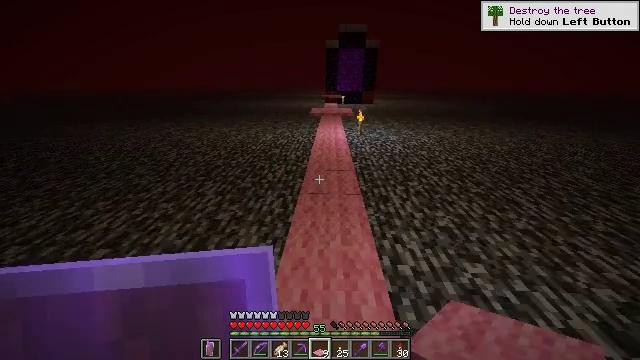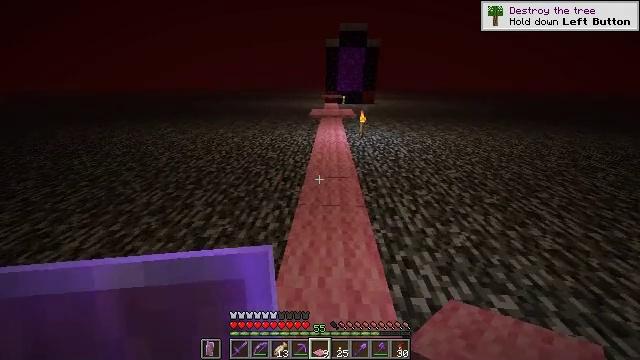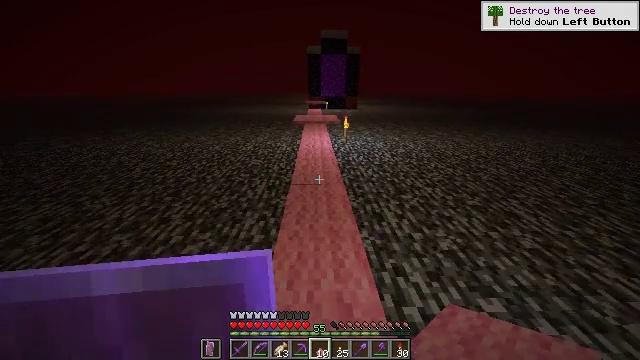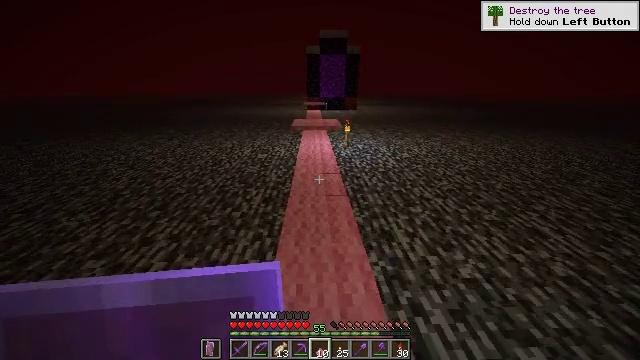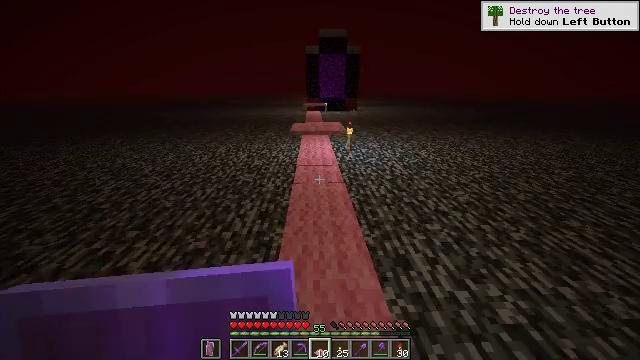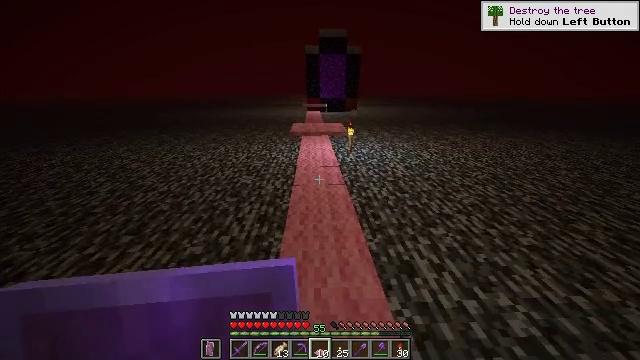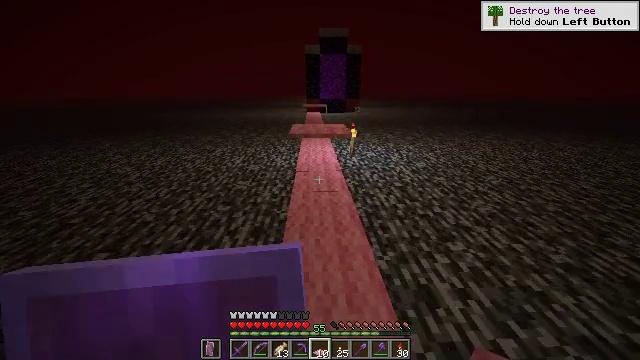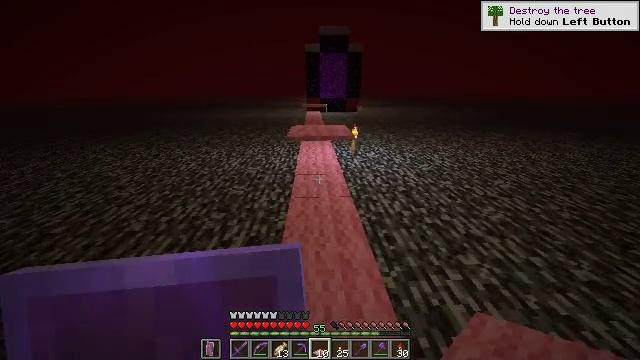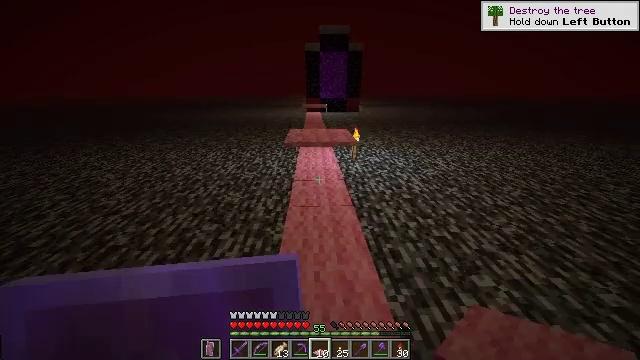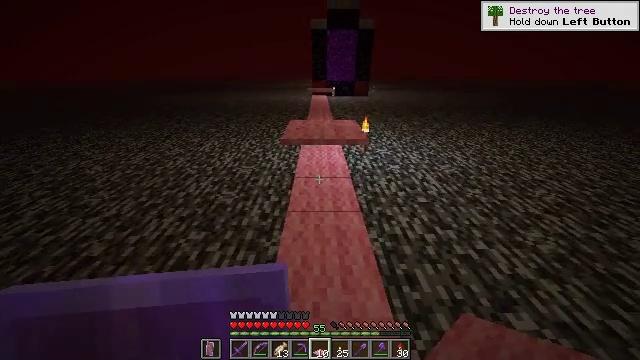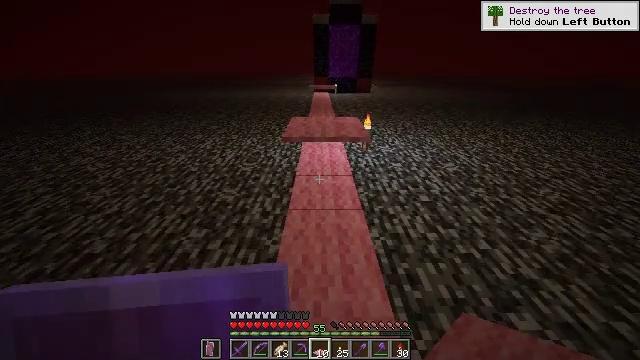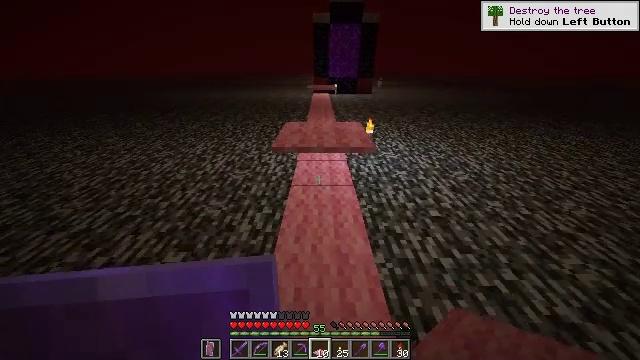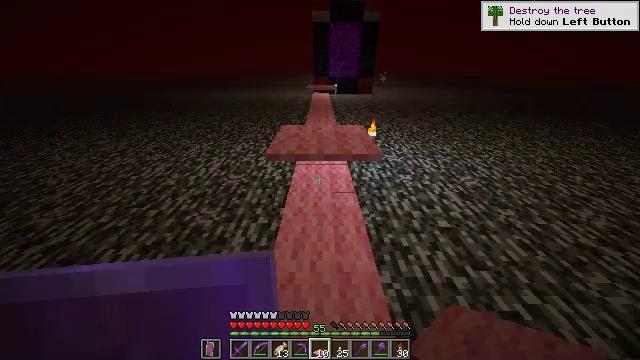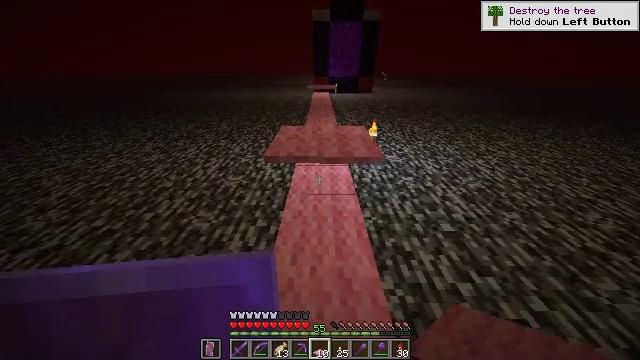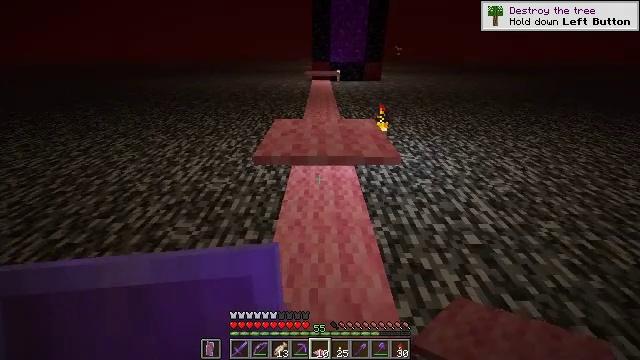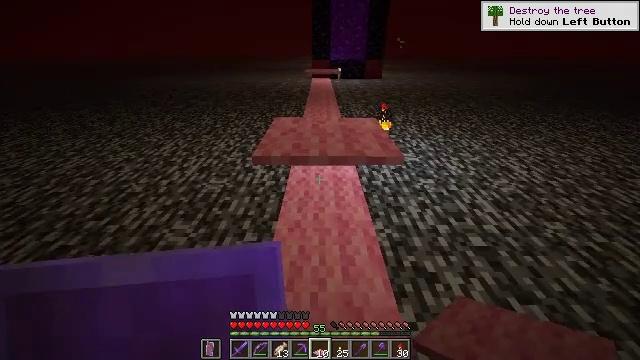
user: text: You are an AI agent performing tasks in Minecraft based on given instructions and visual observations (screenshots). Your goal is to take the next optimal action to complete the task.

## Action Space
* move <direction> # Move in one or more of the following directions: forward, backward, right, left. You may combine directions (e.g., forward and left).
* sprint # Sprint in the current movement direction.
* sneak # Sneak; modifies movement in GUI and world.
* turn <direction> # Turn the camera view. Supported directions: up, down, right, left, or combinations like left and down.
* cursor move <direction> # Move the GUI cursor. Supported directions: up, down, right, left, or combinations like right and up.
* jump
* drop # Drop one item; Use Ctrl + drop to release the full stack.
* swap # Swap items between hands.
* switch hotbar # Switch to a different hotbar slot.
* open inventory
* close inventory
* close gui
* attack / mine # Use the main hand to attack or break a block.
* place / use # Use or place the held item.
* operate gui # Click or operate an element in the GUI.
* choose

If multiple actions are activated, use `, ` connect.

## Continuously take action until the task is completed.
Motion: motion action
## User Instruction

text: mine block pink carpet
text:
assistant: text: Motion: move forward, sprint
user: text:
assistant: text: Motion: move forward, sprint, turn right and up
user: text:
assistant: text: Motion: move forward, sprint
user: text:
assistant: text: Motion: move forward, sprint
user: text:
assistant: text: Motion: move forward, sprint
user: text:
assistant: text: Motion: move forward, sprint
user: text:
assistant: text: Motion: move forward, sprint
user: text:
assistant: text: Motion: move forward, sprint
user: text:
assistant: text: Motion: move forward, turn left and down
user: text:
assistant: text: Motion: move forward
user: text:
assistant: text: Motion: move forward
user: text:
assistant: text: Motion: no_op
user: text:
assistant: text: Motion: no_op
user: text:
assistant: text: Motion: no_op
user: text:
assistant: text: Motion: no_op
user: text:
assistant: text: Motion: no_op
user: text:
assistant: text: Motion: turn up
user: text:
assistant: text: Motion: no_op
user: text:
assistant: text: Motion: no_op
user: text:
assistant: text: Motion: no_op
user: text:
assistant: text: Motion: no_op
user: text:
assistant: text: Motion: no_op
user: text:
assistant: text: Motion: turn up
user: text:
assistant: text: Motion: no_op
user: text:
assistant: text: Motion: attack / mine
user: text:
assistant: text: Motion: attack / mine
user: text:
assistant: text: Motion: turn up, attack / mine
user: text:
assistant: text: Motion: no_op
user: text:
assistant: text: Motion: no_op
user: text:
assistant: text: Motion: no_op